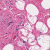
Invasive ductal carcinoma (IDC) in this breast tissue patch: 0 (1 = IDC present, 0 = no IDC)